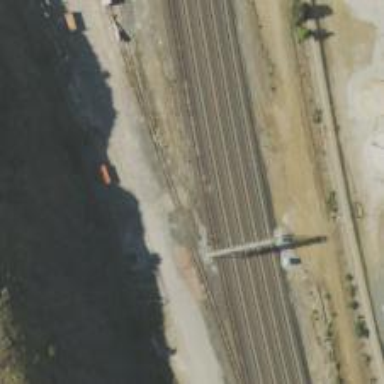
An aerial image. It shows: Railway signal.